Question:
<URL>
HTML:
'''
<div id="panel">
<div id="panel-content">
<div class="wrapper">
<div id="bottom">
<div class="update">Updating in: <div class="seconds">5</div> seconds</div>
<div class="time"></div>
<div class="date"></div>
</div>
</div>
</div>
<div id="right-bar"></div>
</div>
'''
CSS:
'''
html,body {
height: 100%;
}
body {
margin: 0;
color: white;
font-family: sans-serif;
font-size: 1.3em;
}
#panel {
width: 21.25%;
height: 100%;
background-color: #0794ea;
}
#panel-content {
width: 100%;
height: 100%;
padding: 0 5.5%;
position: relative;
-moz-box-sizing: border-box;
box-sizing: border-box;
}
.wrapper {
position: relative;
height: 100%;
}
.update {
width: 100%;
background-color: #006699;
text-align: center;
height: 39px;
padding-top: 17px;
margin-bottom: 20px;
}
.seconds {
display: inline;
}
.time {
float: left;
}
.date {
float: right;
}
#bottom {
position: absolute;
bottom: 24px;
width: 100%;
left: 0;
}
#right-bar {
width: 30px;
height: 100%;
background-color: #006699;
float: right;
}
'''
I need the panel update box to fill 100% of the width - the 30 pixels that the border/scroll div I've created has.
How can I do this with the current code I have?
Thanks
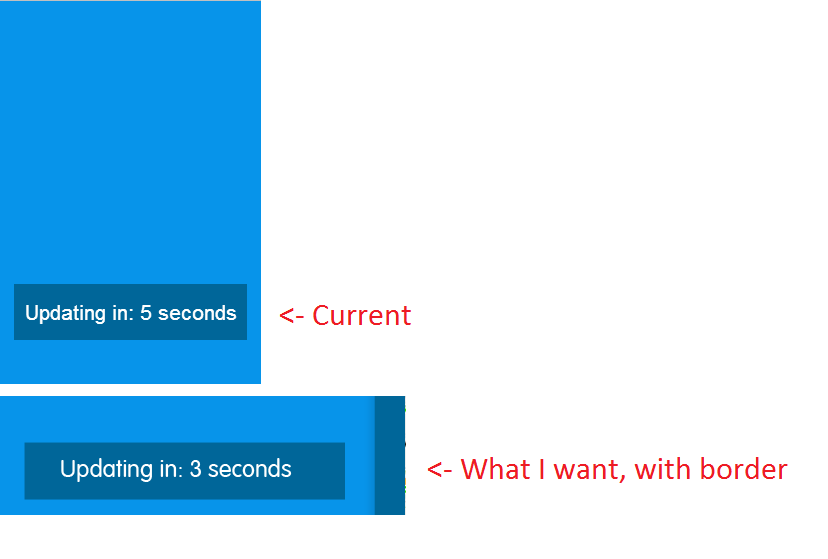
Answer: This <URL> should do the trick.
I applied your border to the '.panel' element and applied 'box-sizing: border-box;' so the border is within the 100% width.